Interaction volume radius: 5 \u00c5
Interaction volume height: 10 \u00c5
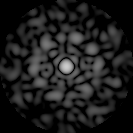
Disorder parameter: 0.8639